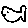
Label: fish